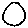
Label: circle